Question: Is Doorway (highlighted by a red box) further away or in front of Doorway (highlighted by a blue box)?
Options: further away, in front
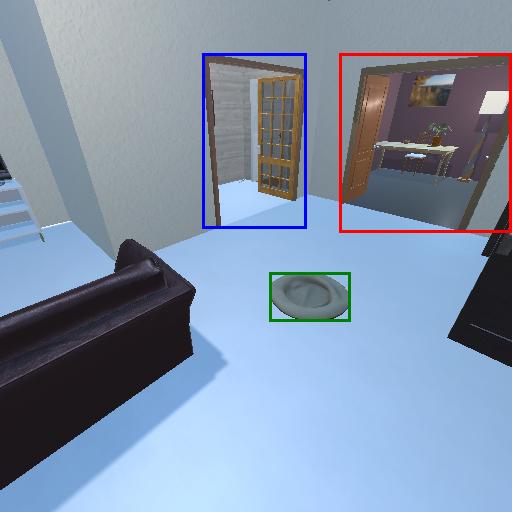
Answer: further away